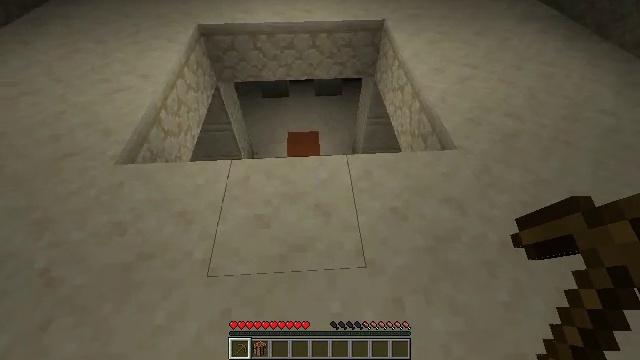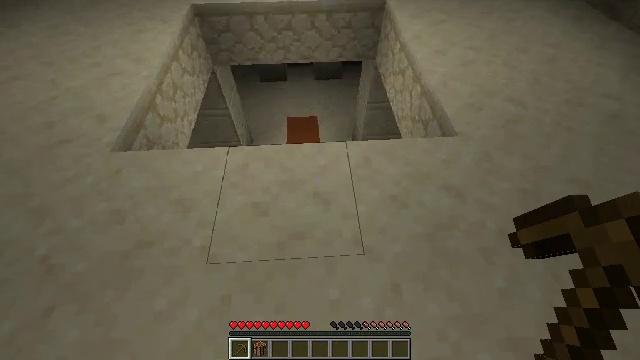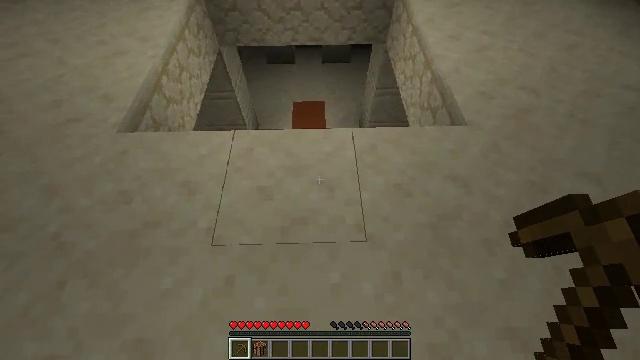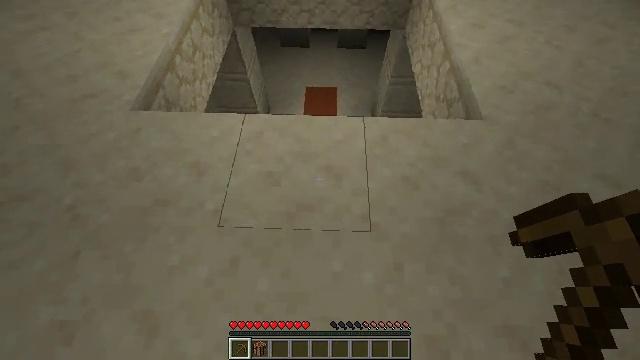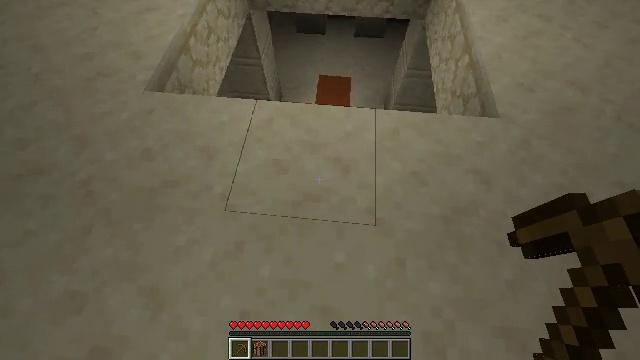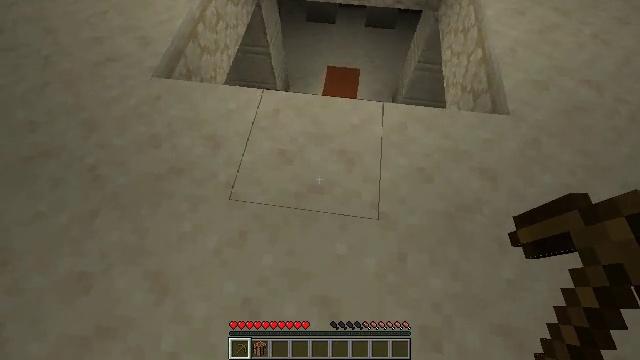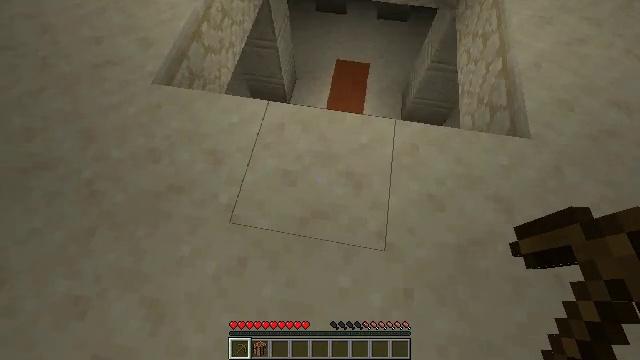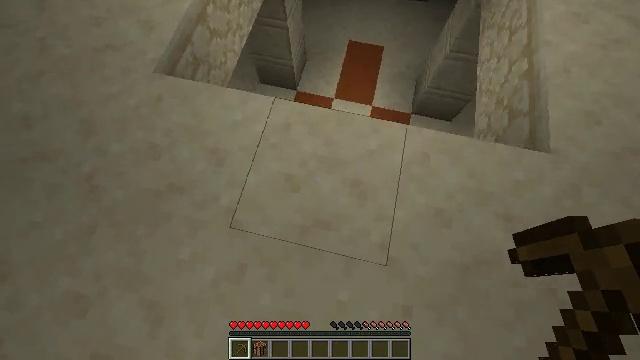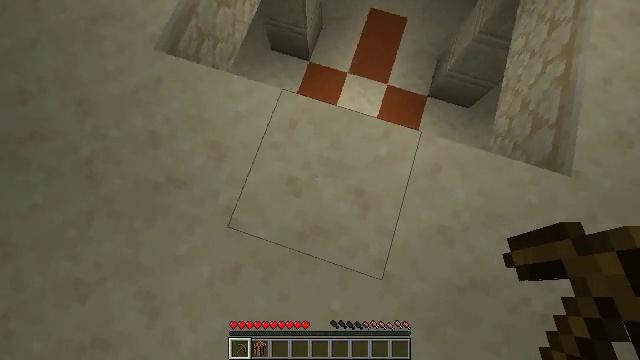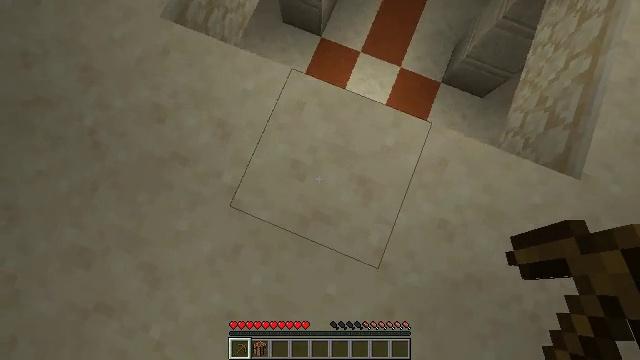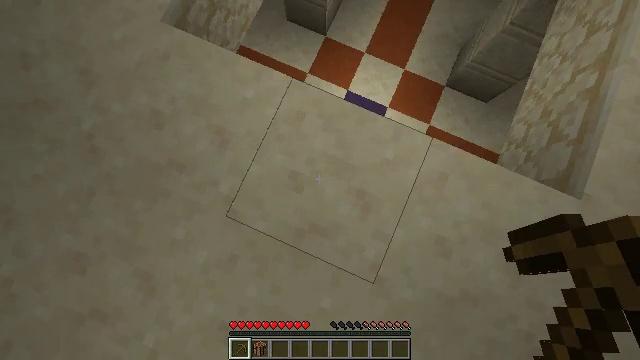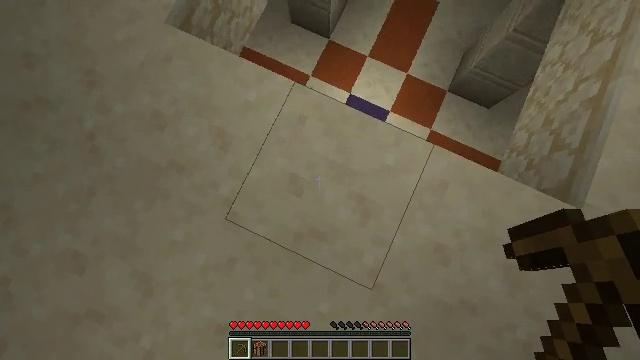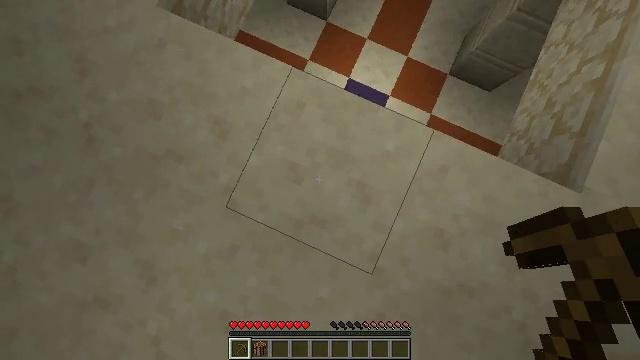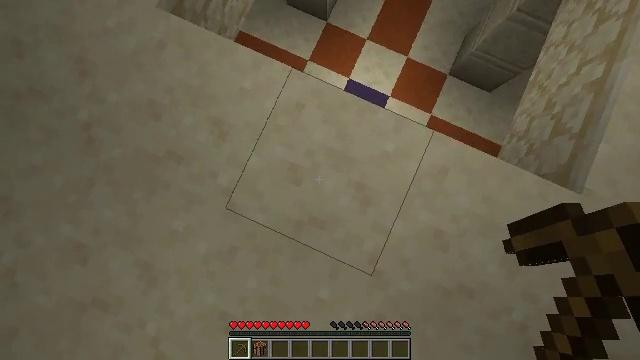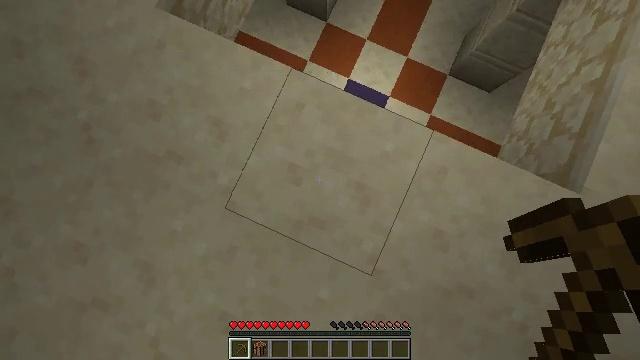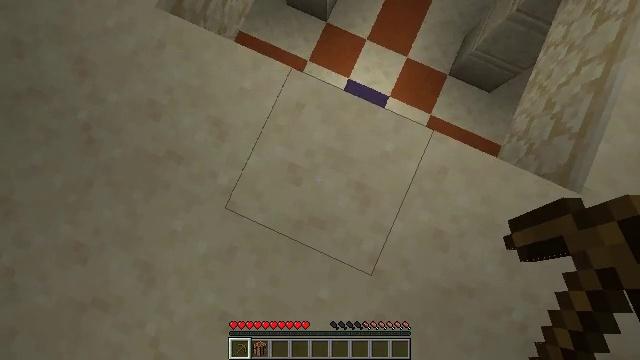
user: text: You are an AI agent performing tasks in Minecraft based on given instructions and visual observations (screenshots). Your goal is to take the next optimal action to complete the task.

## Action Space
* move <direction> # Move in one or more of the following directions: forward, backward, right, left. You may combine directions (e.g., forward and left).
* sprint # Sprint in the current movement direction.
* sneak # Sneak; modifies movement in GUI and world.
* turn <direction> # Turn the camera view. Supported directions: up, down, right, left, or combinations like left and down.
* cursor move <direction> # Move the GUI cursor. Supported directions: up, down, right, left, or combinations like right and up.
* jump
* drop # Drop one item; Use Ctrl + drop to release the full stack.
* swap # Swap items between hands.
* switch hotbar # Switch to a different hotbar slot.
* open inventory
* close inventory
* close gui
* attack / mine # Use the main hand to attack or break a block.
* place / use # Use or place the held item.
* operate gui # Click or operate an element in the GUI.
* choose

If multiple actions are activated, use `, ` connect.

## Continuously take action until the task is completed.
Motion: motion action
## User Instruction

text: Dig out the orange terracotta.
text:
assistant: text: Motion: turn down
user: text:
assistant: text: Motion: turn left and down
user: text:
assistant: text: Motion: turn left and down
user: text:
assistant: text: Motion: turn left and down
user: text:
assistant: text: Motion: move forward, turn left and down
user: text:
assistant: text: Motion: move forward, turn left and down
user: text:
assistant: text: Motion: move forward, turn left and down
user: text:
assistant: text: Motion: move forward, turn left and down
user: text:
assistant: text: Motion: turn left and down
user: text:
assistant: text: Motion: turn left
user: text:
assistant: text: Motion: turn left
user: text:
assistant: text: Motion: turn down
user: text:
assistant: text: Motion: no_op
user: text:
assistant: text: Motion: no_op
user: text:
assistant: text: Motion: no_op
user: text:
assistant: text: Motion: move forward
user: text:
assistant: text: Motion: move forward
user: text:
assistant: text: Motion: move forward and move right
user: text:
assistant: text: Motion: move forward and move right
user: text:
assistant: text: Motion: move forward and move right
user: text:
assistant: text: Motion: move forward and move right
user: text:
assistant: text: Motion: move forward and move right, turn left and down
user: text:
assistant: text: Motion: move forward and move left, turn left
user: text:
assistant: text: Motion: move forward and move left, turn left
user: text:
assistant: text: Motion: move left, turn left
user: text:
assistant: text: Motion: move left, turn left
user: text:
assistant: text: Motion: move left, turn left
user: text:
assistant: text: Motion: move back and move left, turn left
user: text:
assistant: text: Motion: move back and move left, turn left
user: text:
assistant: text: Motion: move back and move left